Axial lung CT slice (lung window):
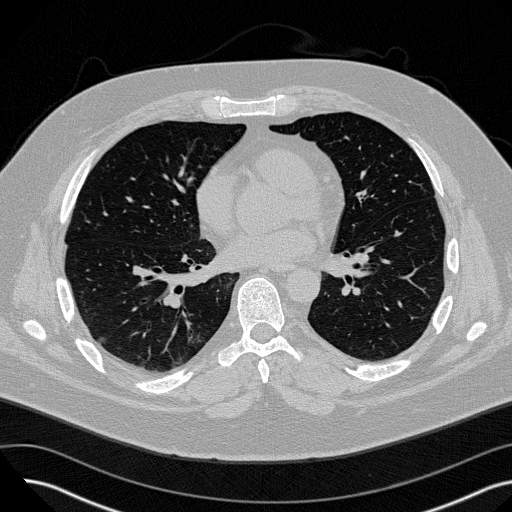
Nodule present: no